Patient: sex M, age 52
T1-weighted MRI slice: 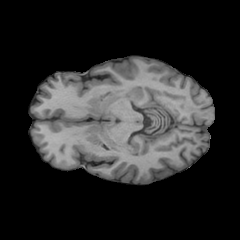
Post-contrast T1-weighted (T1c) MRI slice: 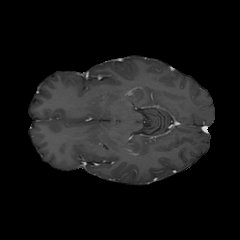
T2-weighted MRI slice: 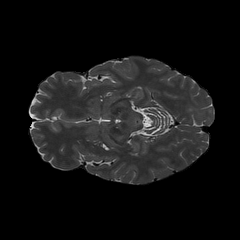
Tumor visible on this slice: no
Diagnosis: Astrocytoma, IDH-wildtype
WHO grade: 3